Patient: sex F, age 47
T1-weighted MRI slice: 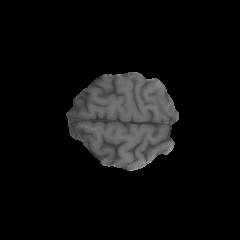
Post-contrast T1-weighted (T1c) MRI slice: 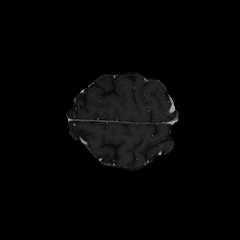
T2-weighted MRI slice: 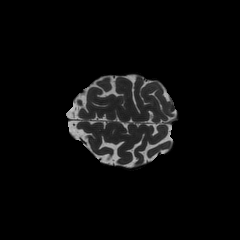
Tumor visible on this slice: no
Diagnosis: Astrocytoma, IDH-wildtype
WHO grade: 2